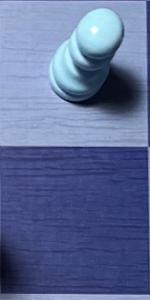
Label: Empty